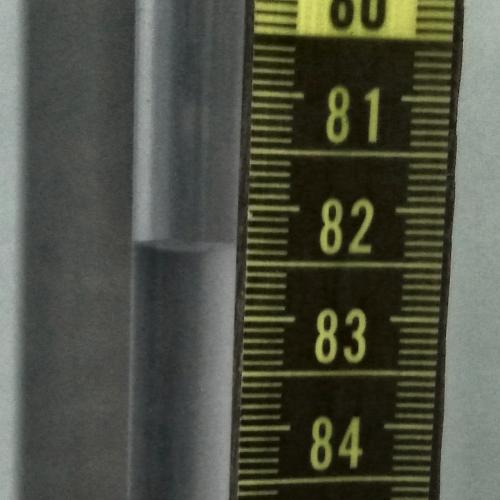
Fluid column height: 82.4 cm